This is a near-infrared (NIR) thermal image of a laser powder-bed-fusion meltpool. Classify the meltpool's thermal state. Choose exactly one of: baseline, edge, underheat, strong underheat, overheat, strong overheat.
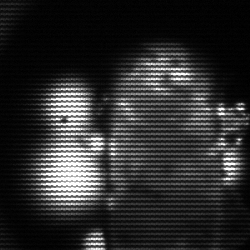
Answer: strong underheat